Question: I am trying to create some view that rendered with ng-repeat and each time element is added I want the view to be scrolled to bottom (like in a chat window - when new messages added the scroll view is still at the bottom).
My view consists of 3 parts
'''
<div class="fixed-top">...</div> //header
<div class="content">...</div> //messages - overflow: auto; margin-bottom: 55px;
<div class="fixed-bottom">...</div> //footer - message input
'''
Here is a screenshot from dev tools:

By default it is scrolled to top, I would like it to be scrolled to bottom after ng-repaet finishes rendering - if there will be added new elements to ng-repeat I would like to be scrolled to bottom again.
I have tried to use '$anchorScroll' like so:
'''
$timeout(function() {
$anchorScroll.hash("last_ng-repeat-id");
$anchorScroll();
});
'''
It fired to early and even when I try to do it with a click it still not moving.
Is there any css solution for this issue (preferred) if no any other will do.
Thanks
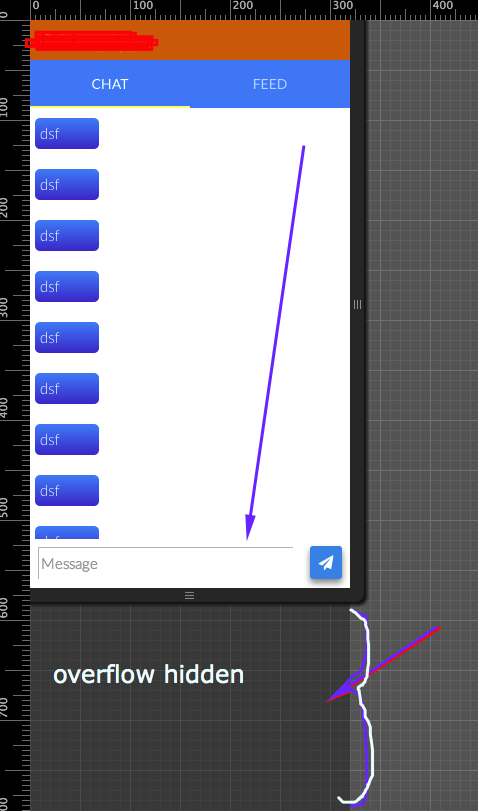
Answer: You could set up a directive to run at the <URL>